Question: I have a problem when i use 'fsolve', the programm send me an error, but i don't know why. I should find for 'x(2) = 2.96e+13' and 'x(1)= 2.72e+22'.
I tried this for solve my non linear equations : i have 2 equations and 2 unknows:
'''
function y = f(x)
global x_rayon_droite
global z1
global r_droite
global x_rayon_gauche
global r_gauche
global y_rayon_droite
global y_rayon_gauche
x_rayon_droite=406
z1=2.72e+22
r_droite = 556.77
x_rayon_gauche=179
r_gauche = 241.42
y_rayon_droite=381
y_rayon_gauche=162
y(1)= x(1).*(x_rayon_droite./z1-x(2)./r_droite.*x_rayon_droite./r_droite)-x(1).*(x_rayon_gauche./z1-x(2)./r_gauche.*x_rayon_gauche./r_gauche)+x_rayon_droite-x_rayon_gauche;
y(2)= x(1).*(y_rayon_droite./z1-x(2)./r_droite.*y_rayon_droite./r_droite)-x(1).*(y_rayon_gauche./z1-x(2)./r_gauche.*y_rayon_gauche./r_gauche)+y_rayon_droite-y_rayon_gauche;
endfunction
[x,info]=fsolve("f",[1e+22;1e13])
'''
Error after using fsolve:

Thx in advance
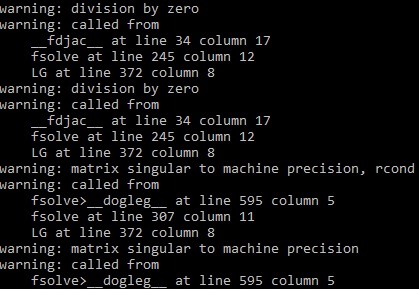
Answer: The first thing I'd do would be to change the call to
'''
[x,val,info]=fsolve("f",[1e+22;1e13],options)
'''
and experiment with options. In this example, it's easy to find the Jacobian of f analytically, so I'd provide that as the second output of 'f', and put 'options.Jacobian="on"' Another potentially helpful option is AutoScaling = "on", to deal with variables of different scales.
But these don't help much in the specific example, because it's really badly scaled. Here's what the equations actually are:
'''
<PHONE>*x(1)*x(2) + (8.346e-21)*x(1) = -227
<PHONE>*x(1)*x(2) + (8.051e-21)*x(1) = -219
'''
This becomes a system if we introduce a new variable z = x(1)*x(2). But even as a linear system, it's so badly scaled than the solver is likely to give up. Instead, let's introduce 'z = (1e+15)*x(1)*x(2)', which amounts to multiplying the first column by '1e-15'. Then the linear solver returns
'''
z = 96810.712
x(2) = -2.720e+22
'''
and so 'x(1) = -3.559e-33'
This is kind of insane scale disparity, which makes one wonder if the results are meaningful at all, given that you had 3-5 significant digits in your coefficients.